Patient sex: M
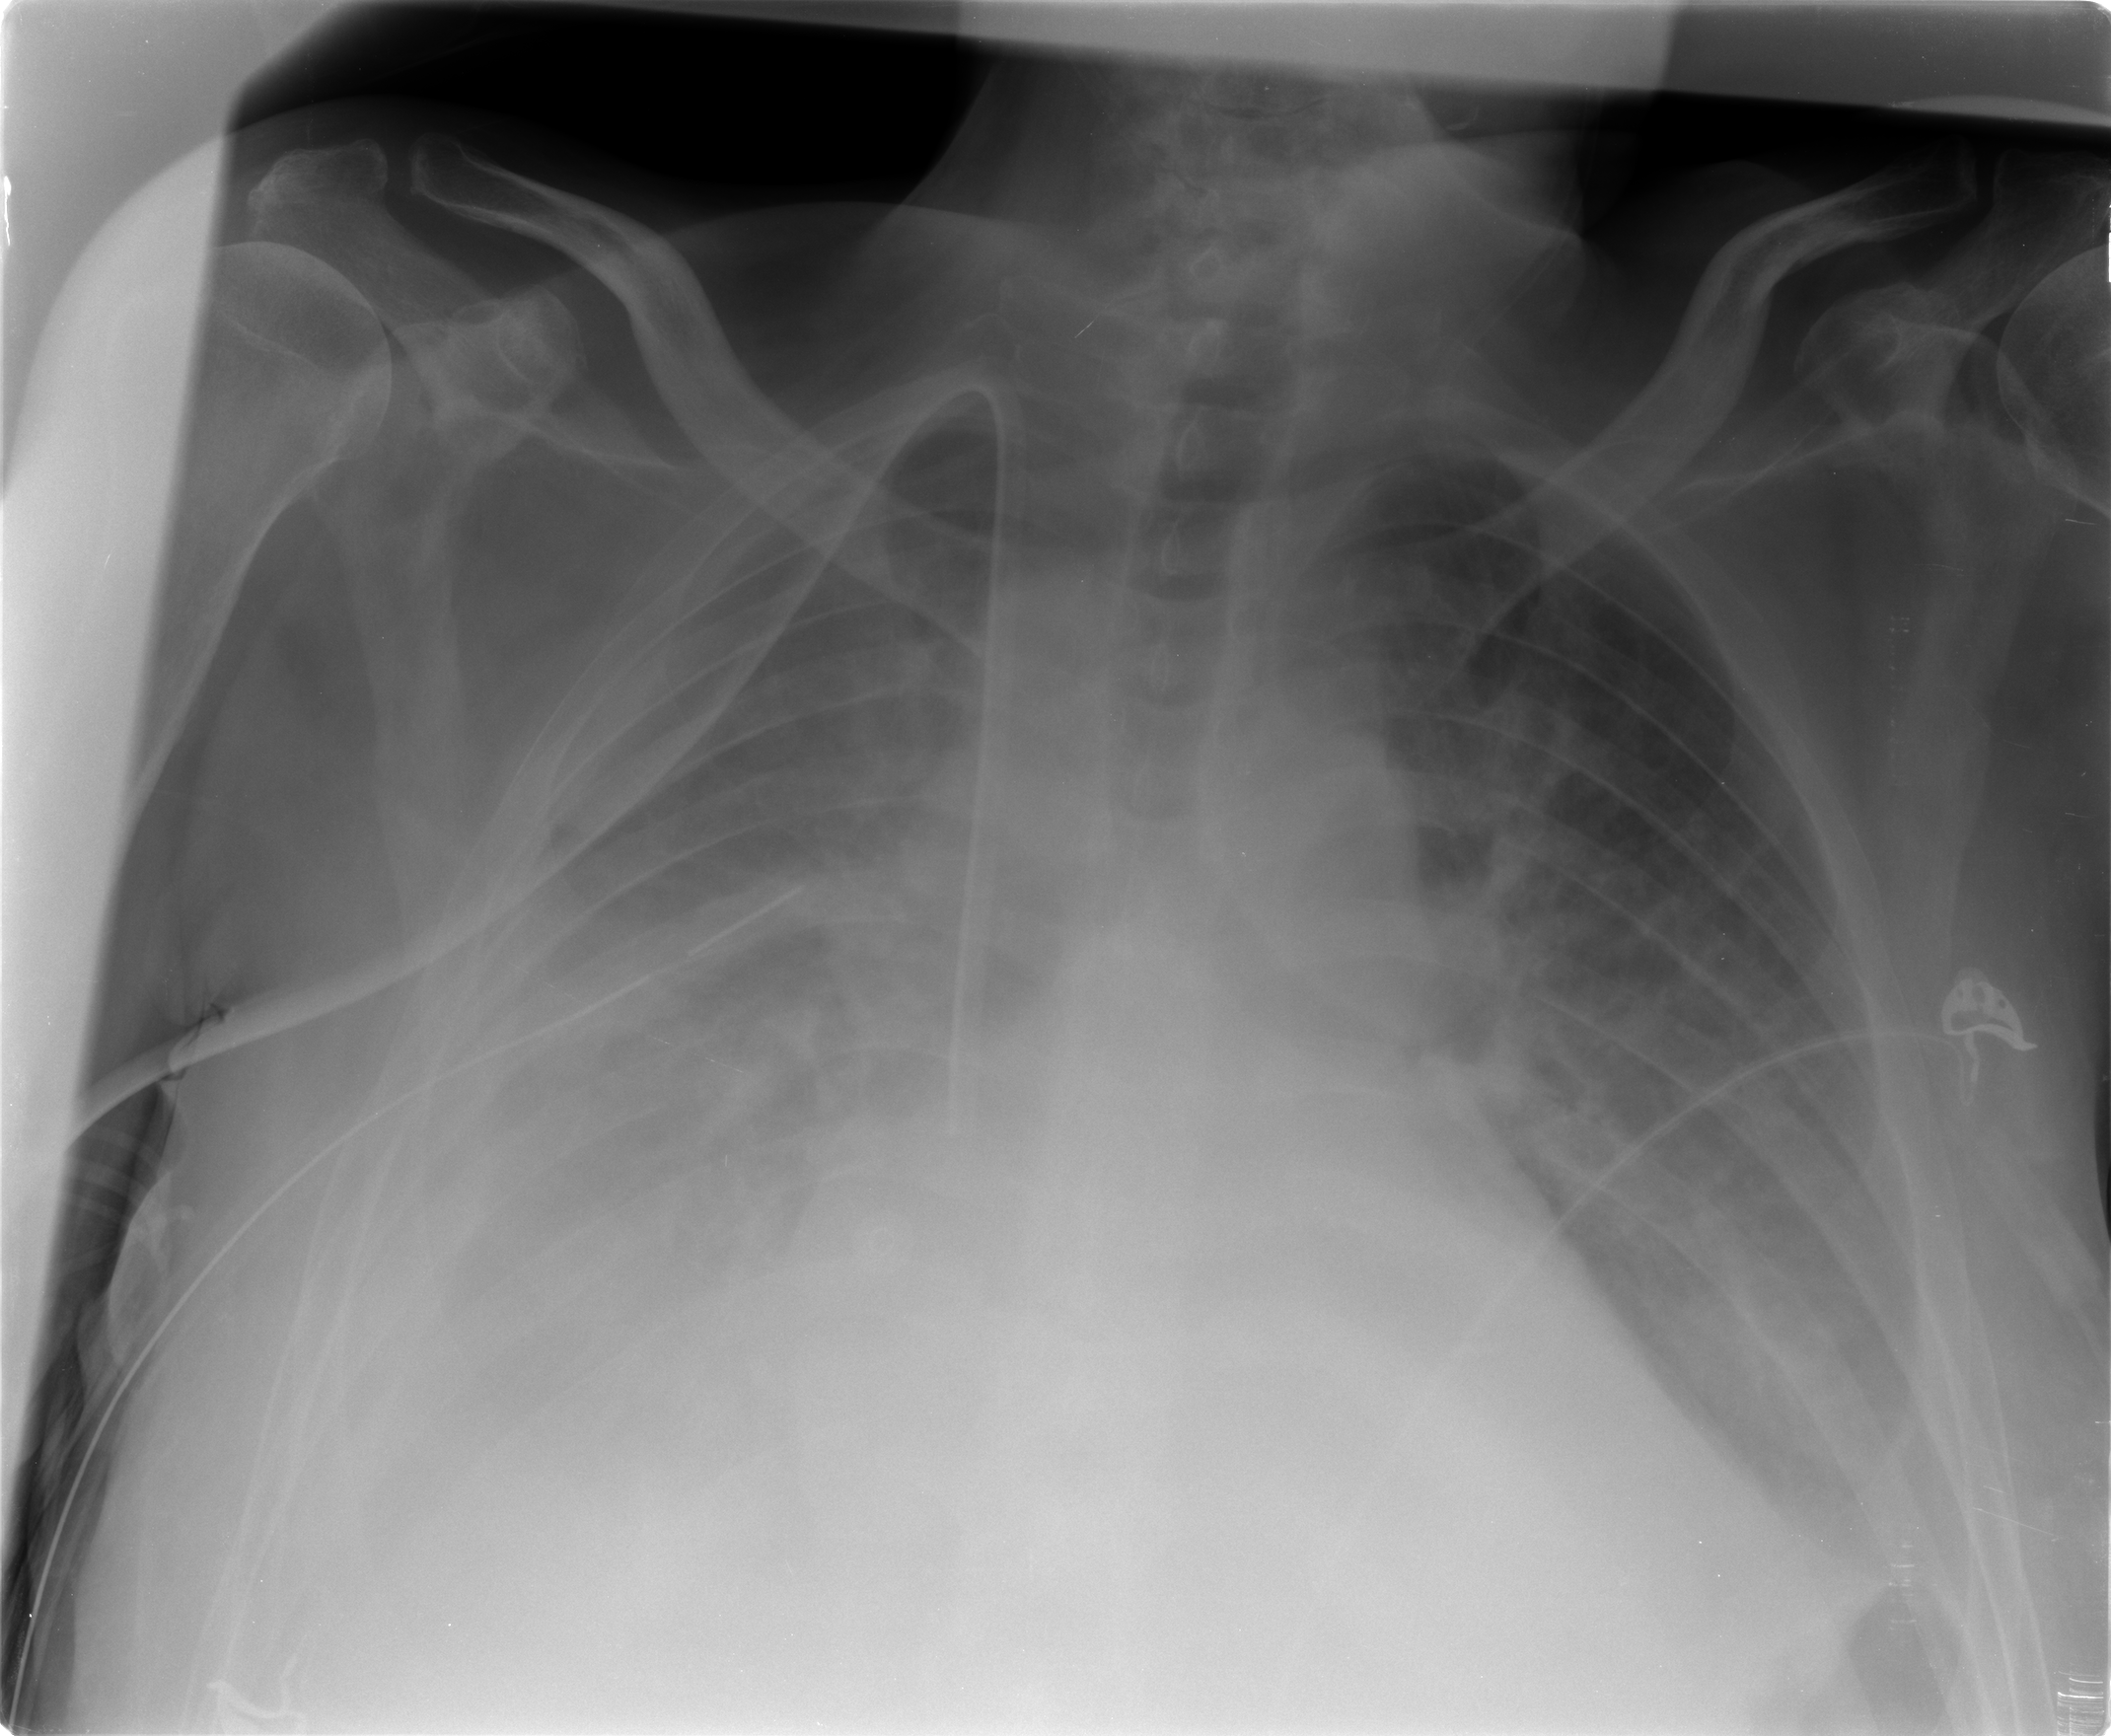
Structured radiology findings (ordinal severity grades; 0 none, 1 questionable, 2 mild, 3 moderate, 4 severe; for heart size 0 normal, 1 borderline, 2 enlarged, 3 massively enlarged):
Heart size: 1
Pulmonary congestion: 2
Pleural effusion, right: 3
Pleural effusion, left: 2
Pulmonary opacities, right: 2
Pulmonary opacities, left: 1
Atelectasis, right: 3
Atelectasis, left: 2